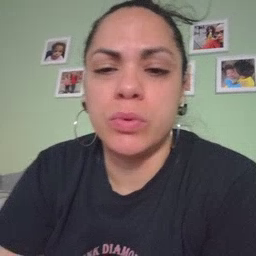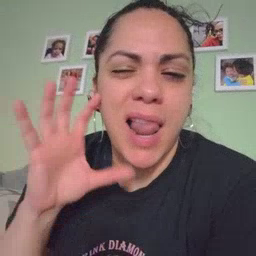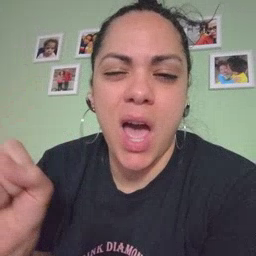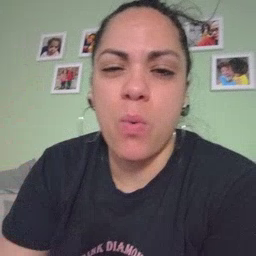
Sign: loud